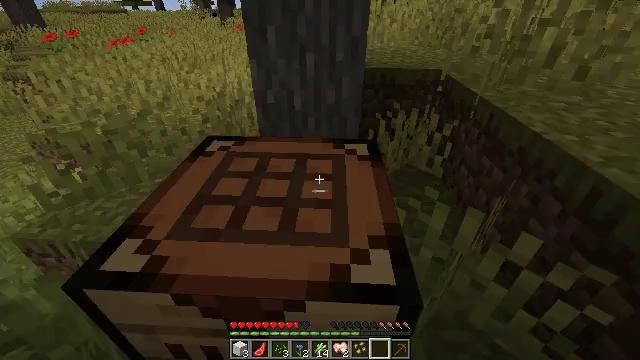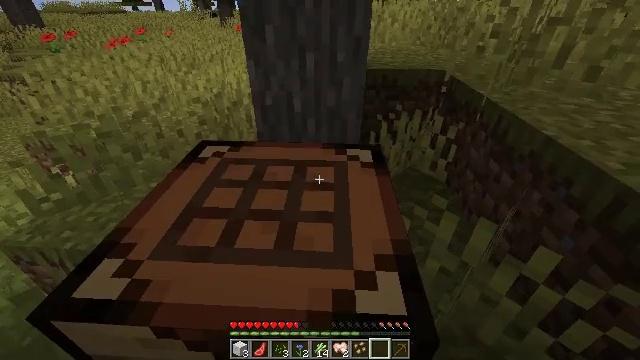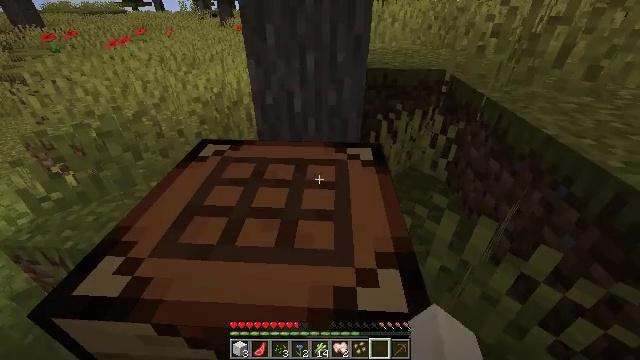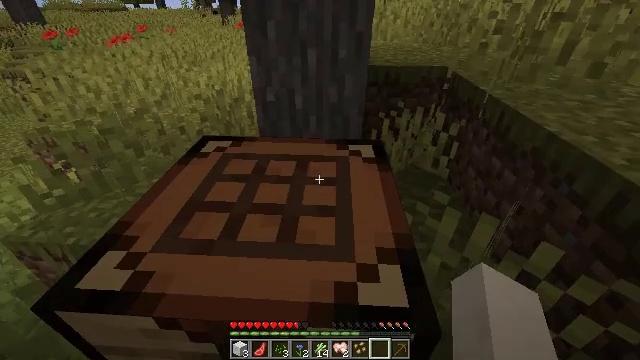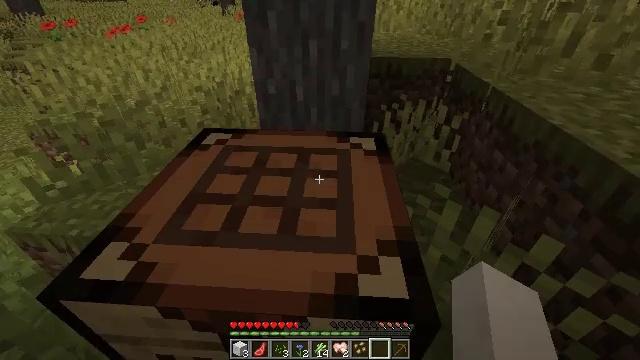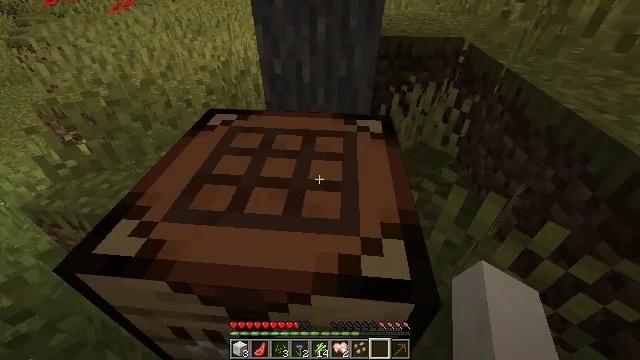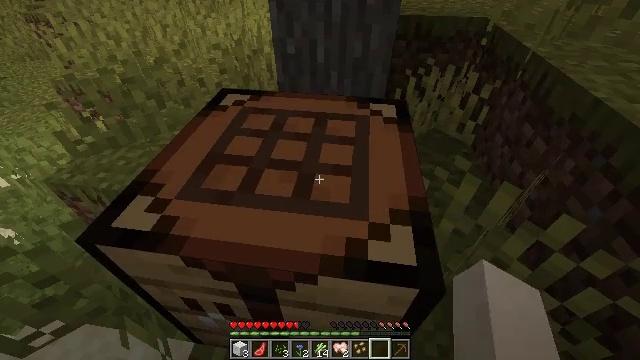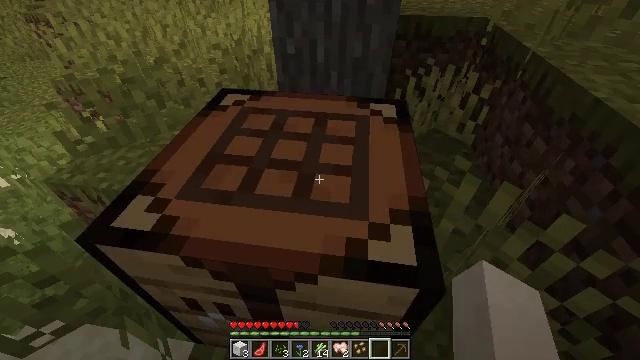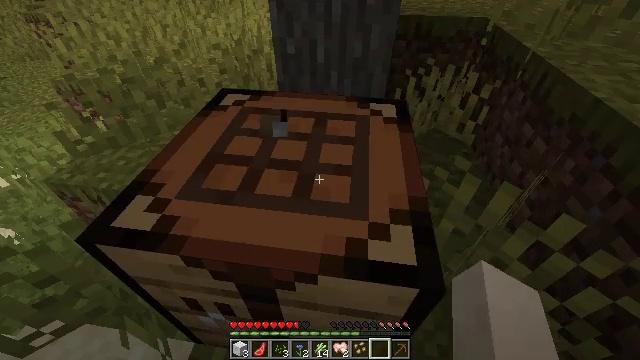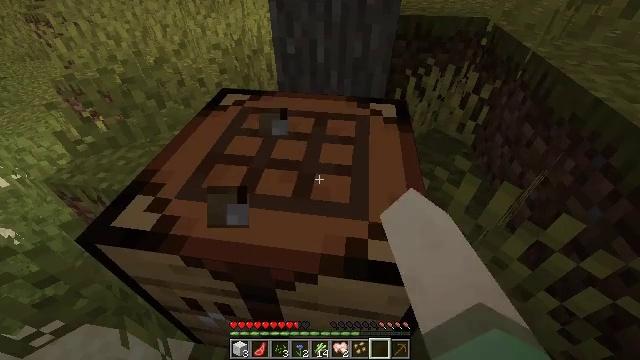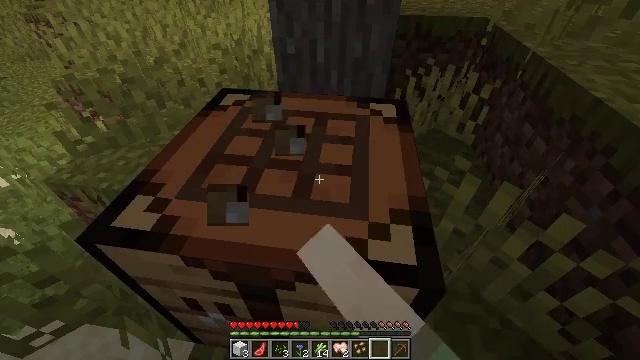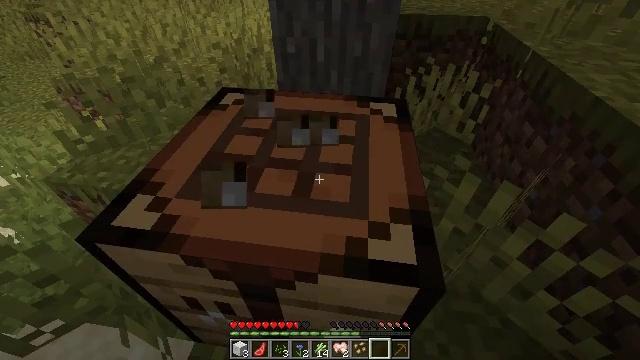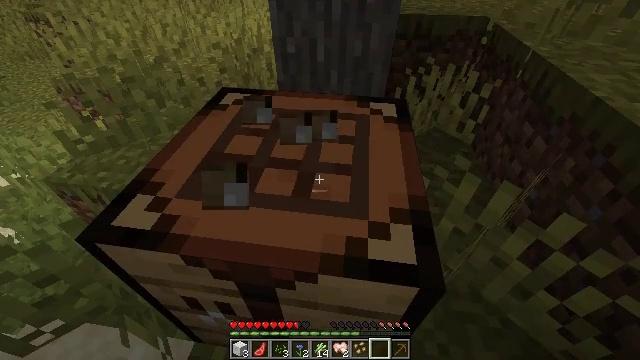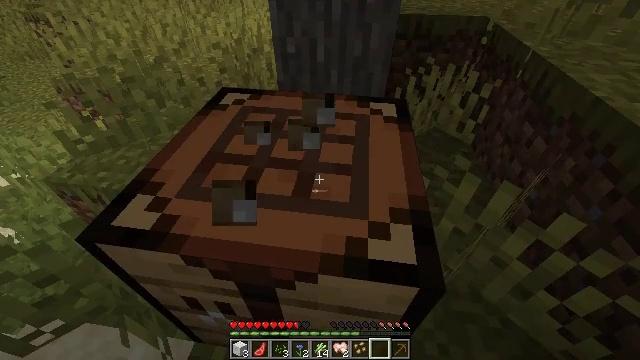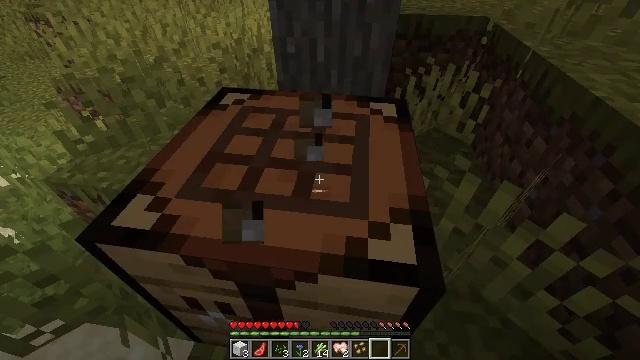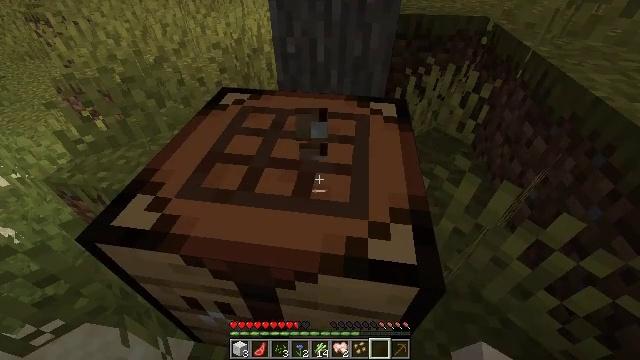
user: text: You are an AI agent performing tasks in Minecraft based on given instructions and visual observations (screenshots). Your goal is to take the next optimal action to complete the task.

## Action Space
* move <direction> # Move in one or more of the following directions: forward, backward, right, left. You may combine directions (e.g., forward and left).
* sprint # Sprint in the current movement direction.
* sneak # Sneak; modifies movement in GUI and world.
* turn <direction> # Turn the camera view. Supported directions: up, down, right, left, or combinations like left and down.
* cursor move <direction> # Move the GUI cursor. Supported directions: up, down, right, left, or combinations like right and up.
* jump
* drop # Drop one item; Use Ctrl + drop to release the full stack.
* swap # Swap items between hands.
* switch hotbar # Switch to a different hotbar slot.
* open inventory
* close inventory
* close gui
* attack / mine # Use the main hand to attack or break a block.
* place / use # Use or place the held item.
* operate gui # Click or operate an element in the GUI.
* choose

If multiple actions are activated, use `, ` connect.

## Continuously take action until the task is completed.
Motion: motion action
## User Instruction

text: Use planks from acacia wood to craft a acacia boat.
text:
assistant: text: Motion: move forward
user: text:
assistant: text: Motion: no_op
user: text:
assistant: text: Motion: no_op
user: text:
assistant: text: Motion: turn down
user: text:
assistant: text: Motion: turn left and down
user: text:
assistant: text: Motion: turn left and down
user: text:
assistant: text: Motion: no_op
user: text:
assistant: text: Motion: attack / mine
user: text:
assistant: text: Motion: attack / mine
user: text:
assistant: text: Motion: attack / mine
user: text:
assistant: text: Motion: attack / mine
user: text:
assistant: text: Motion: no_op
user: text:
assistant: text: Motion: no_op
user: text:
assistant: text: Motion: no_op
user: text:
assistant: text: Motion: no_op
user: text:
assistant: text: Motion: no_op
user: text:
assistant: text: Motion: no_op
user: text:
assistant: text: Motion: use / place
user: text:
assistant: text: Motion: use / place
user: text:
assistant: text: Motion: use / place
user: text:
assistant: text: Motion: no_op
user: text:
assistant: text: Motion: no_op
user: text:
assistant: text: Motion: no_op
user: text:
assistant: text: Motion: turn right and up
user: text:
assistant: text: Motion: turn right and up
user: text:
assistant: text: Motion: turn right and up
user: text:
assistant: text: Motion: turn up
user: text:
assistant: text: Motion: turn up
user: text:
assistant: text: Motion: no_op
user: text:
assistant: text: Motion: no_op